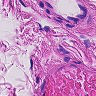
Metastatic tissue present: no